Question: What is the sleep schedule?
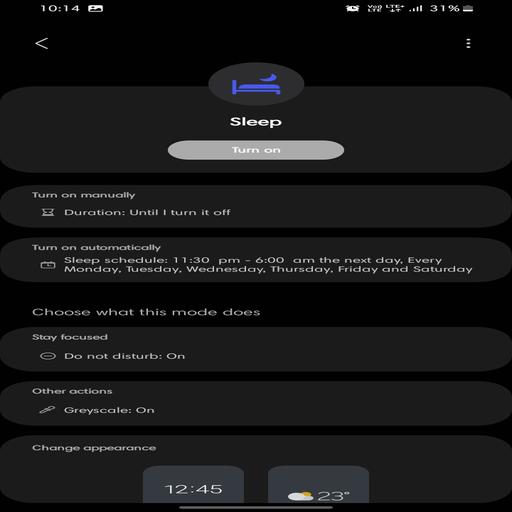
Answer: 11:30 pm  6:00 am